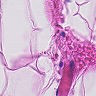
Metastatic tissue present: no